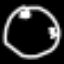
Label: clock